Field crop: maize
Growth stage: 2
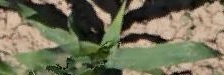
Species: maize